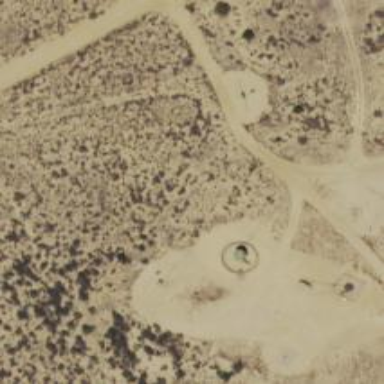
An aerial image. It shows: Storage tank with man-made structure.